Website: bh-photo
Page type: customer-info-address
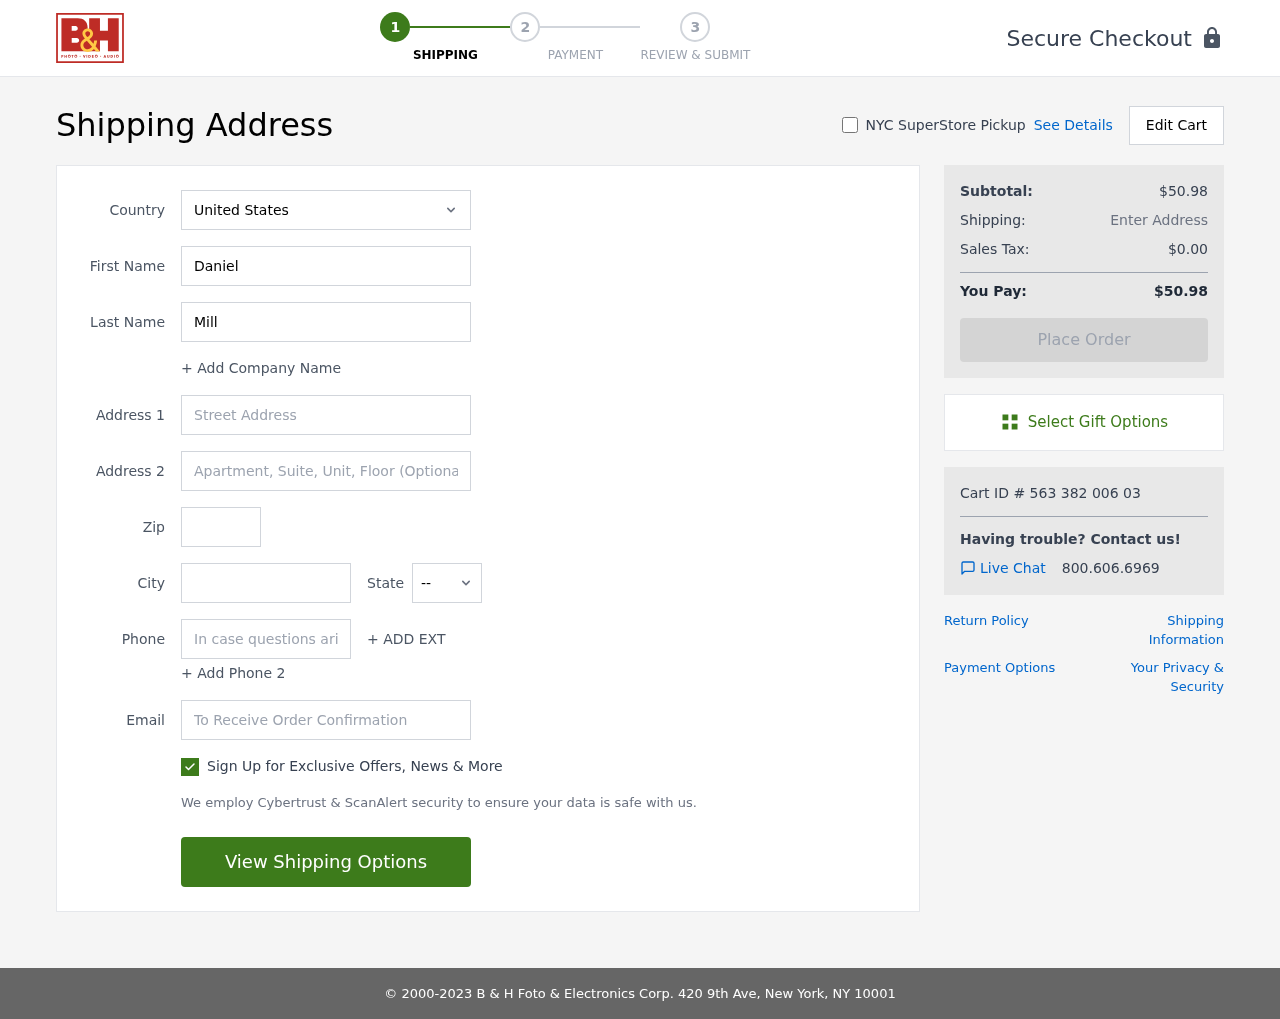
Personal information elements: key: PII_CITY
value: Barnesville
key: PII_COUNTRY
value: United States
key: PII_EMAIL
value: daniel.miller@gmail.com
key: PII_FIRSTNAME
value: Daniel
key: PII_LASTNAME
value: Miller
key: PII_PHONE
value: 9934868072
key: PII_POSTCODE
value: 94538
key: PII_STATE_ABBR
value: GU
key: PII_STREET
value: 2855 Mcclure Lock
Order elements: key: ORDER_SUBTOTAL
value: $50.98
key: ORDER_TAX
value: $0.00
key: ORDER_TOTAL
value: $50.98
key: ORDER_ID
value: Cart ID # 563 382 006 03